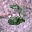
Label: 2